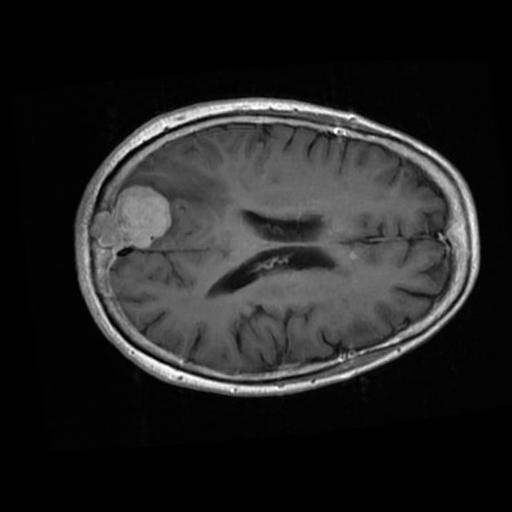
Label: brain_menin